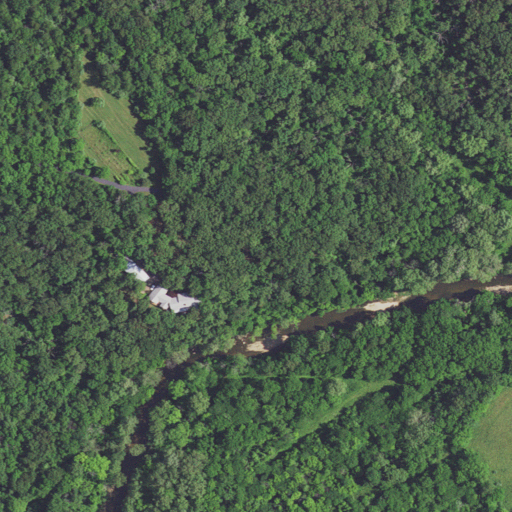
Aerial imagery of cliff(s) in Missouri named Panther Bluff containing deciduous forest, mixed forest, open development, low intensity development, and pasture